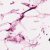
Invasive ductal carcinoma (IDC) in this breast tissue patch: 0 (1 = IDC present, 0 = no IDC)